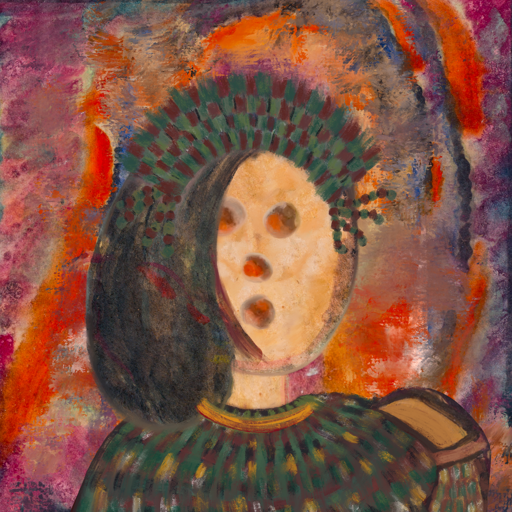
Background: Experience, Head And Neck Front: Childish, Face Front: Rupkatha, Bust: After_Raid, Hair Front: Gypsy_Mother, Head Accessory: After_Raid_Crown, Second Necklace: Blank, Necklace: Mother_And_Son_Son, Baby: Blank